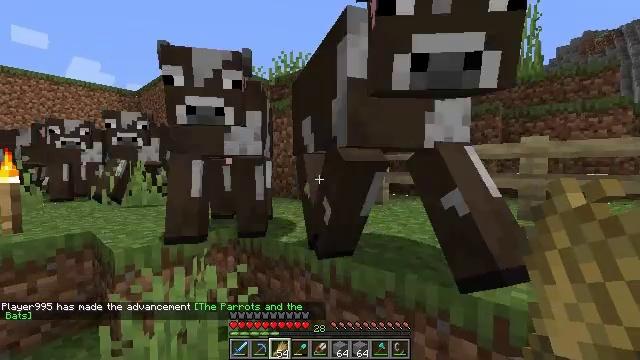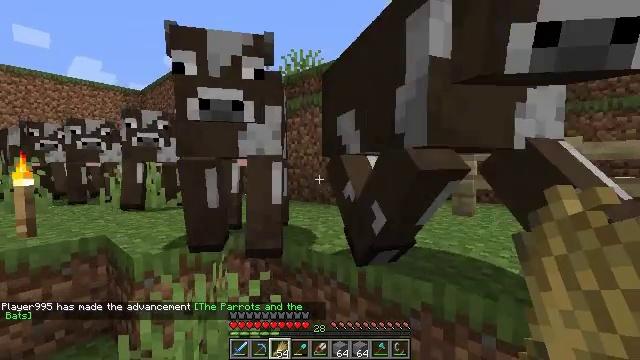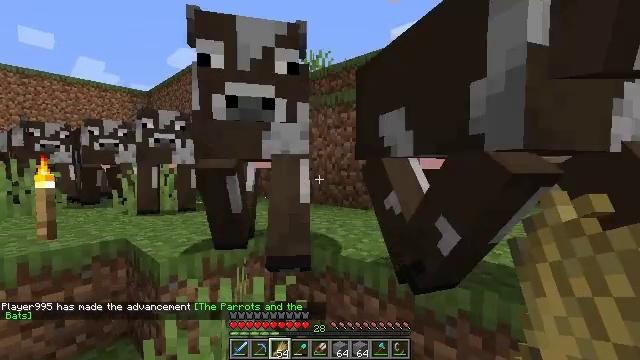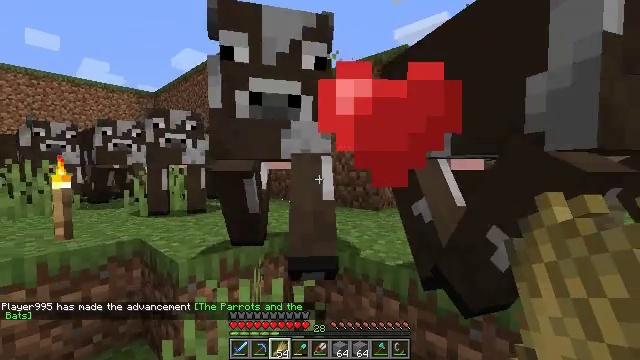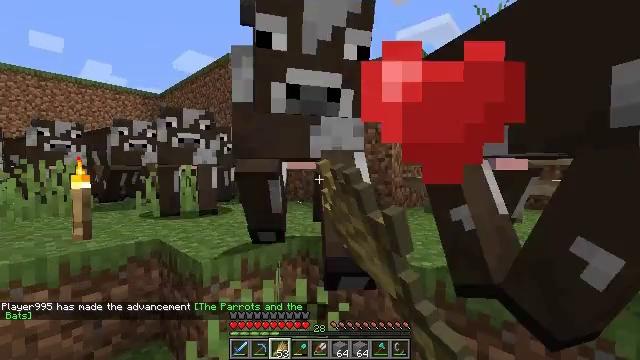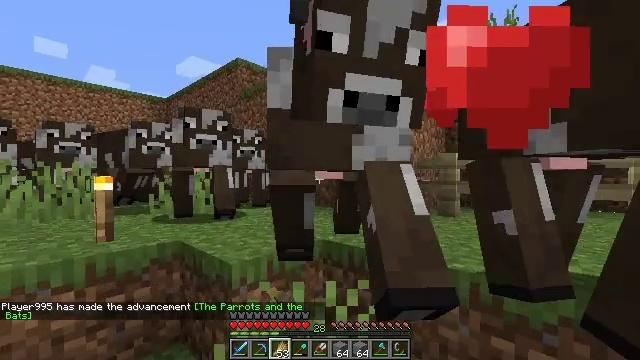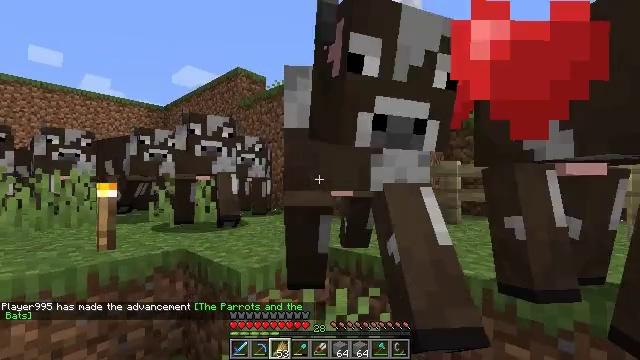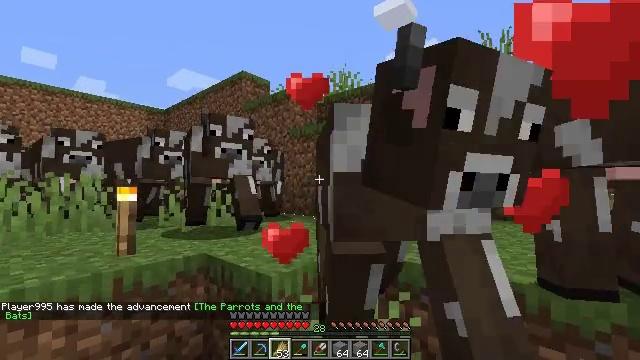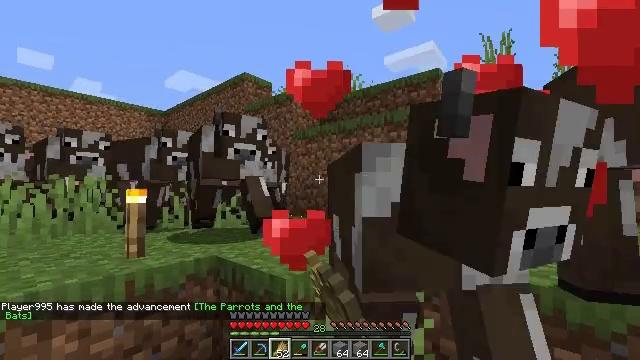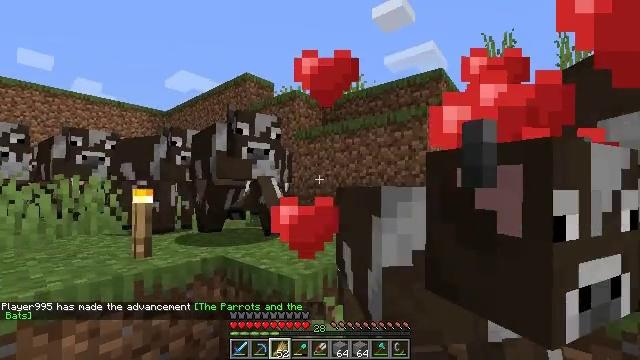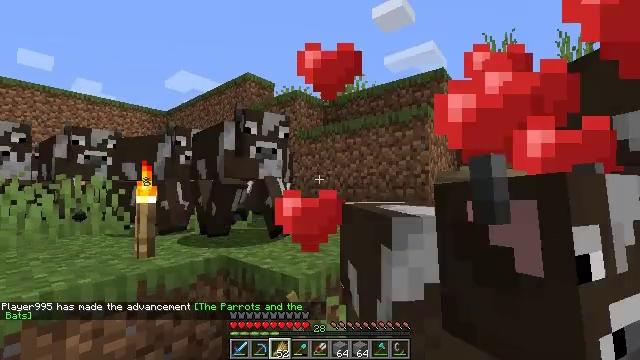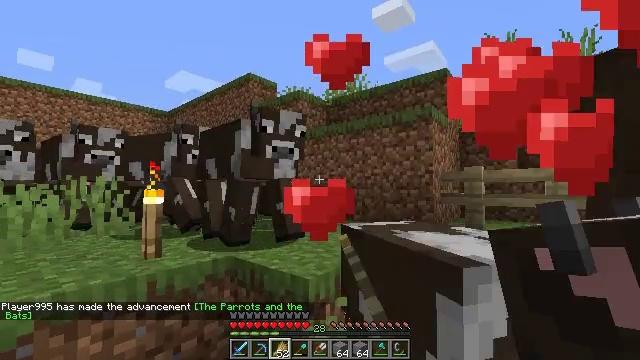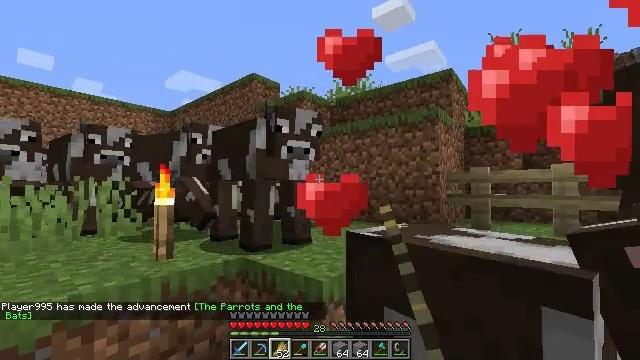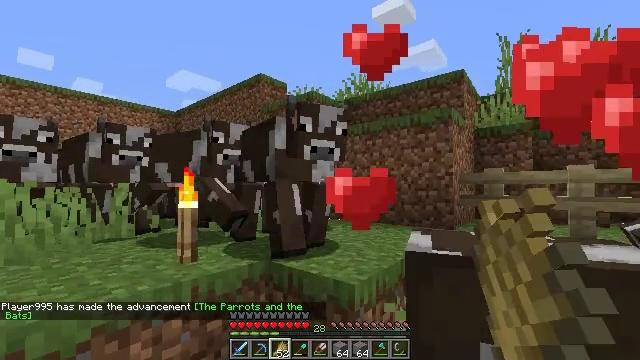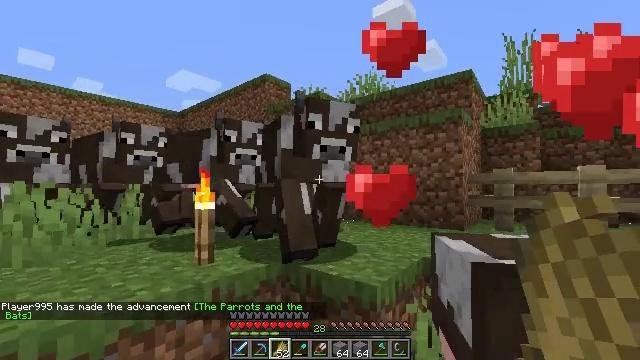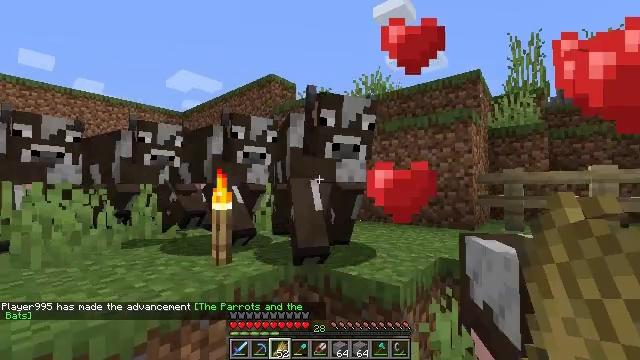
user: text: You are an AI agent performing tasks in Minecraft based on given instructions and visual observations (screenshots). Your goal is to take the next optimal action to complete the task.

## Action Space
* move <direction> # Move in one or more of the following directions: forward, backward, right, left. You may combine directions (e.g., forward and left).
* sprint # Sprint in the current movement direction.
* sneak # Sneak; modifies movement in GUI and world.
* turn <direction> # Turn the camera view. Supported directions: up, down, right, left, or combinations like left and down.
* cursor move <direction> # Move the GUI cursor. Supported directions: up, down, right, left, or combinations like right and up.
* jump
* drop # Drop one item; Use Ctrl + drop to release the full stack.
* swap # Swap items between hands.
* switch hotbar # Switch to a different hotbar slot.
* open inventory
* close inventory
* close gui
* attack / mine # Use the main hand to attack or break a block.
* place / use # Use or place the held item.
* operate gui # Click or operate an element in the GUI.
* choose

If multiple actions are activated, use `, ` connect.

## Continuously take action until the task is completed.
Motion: motion action
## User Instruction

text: Kill the sheep.
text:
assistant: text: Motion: move left, use / place
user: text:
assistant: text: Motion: move left, use / place
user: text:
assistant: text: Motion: move left, use / place
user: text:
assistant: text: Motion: move left, use / place
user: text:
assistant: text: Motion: move left, use / place
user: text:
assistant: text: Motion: move left, turn right and up, use / place
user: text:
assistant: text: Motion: use / place
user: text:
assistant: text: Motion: use / place
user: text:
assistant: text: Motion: use / place
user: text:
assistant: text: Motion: use / place
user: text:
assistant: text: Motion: move left, use / place
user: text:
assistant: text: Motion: move left, use / place
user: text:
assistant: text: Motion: move left, use / place
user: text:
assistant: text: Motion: move left, use / place
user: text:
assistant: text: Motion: move left, use / place
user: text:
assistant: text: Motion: move left, use / place
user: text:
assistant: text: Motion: turn right and up, use / place
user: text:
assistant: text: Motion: use / place
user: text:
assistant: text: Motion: use / place
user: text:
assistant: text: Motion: use / place
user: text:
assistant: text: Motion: move left, use / place
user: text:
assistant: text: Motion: move left, use / place
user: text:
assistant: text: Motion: move left, use / place
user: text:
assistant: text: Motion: move left, turn right, use / place
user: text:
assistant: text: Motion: move left, turn right, use / place
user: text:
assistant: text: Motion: move left, use / place
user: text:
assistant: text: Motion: use / place
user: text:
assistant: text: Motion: use / place
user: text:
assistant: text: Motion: use / place
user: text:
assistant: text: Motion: move left, use / place